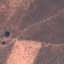
Land use / land cover: PermanentCrop